Question: If I submit the page the first save goes without a problem
Than I assigned all values to the other entity which I want to write to create there a new record.
Why do I get an System Null Reference. I have in all fields the values which I want?
[
=== here is my c# Code ===========
'''
using System;
using System.Collections.Generic;
using System.Linq;
using System.Threading.Tasks;
using Microsoft.AspNetCore.Mvc;
using Microsoft.AspNetCore.Mvc.RazorPages;
using Microsoft.AspNetCore.Mvc.Rendering;
using Microsoft.EntityFrameworkCore;
using WorkCollaboration.Data;
using WorkCollaboration.Models;
namespace WorkCollaboration.Pages.TimeReports
{
public class CreateModel : PageModel
{
private readonly WorkCollaboration.Data.WorkCollaborationContext _context;
public CreateModel(WorkCollaboration.Data.WorkCollaborationContext context)
{
_context = context;
}
public IActionResult OnGet()
{
CusContactDropDownDisp = _context.CusContactDropDown.ToList(); // Added for DropDown
SupContactDropDownDisp = _context.SupContactDropDown.ToList(); // Added for DropDown
return Page();
}
[BindProperty]
public TimeReport TimeReport { get; set; }
public IEnumerable<Models.CusContactDropDown> CusContactDropDownDisp { get; set; }
public IEnumerable<Models.SupContactDropDown> SupContactDropDownDisp { get; set; }
public Models.PointsforSupContact PointsforSupContact { get; set; }
// To protect from overposting attacks, enable the specific properties you want to bind to, for
// more details, see https://aka.ms/RazorPagesCRUD.
public async Task<IActionResult> OnPostAsync()
{
if (!ModelState.IsValid)
{
return Page();
}
TimeReport.TimeReportSupContactPointValue = (TimeReport.TimeReportHours * 10);
_context.TimeReport.Add(TimeReport);
await _context.SaveChangesAsync();
//============================================
// Adding new Point Record to Supplier Contact
//============================================
PointsforSupContact.PointsId = TimeReport.TimeReportId;
PointsforSupContact.PointsSupContactId = TimeReport.TimeReportSupplierTalentContactId;
PointsforSupContact.PointsInternalUserId = 1; // User 1 Christof Oberholzer must be entered in Contacts and User
PointsforSupContact.PointsDate = TimeReport.TimeReportDate;
PointsforSupContact.PointsTotal = TimeReport.TimeReportSupContactPointValue;
PointsforSupContact.PointsText = TimeReport.TimeReportText;
PointsforSupContact.PointsTitle = "TimeReporting Points";
_context.PointsforSupContact.Add(PointsforSupContact);
await _context.SaveChangesAsync();
return RedirectToPage("/TimeReportOverview/Index");
}
}
}
'''
==== My Page ======
'''
@page
@using Microsoft.AspNetCore.Localization
@using Microsoft.AspNetCore.Mvc.Localization
@model WorkCollaboration.Pages.TimeReports.CreateModel
@{
ViewData["Title"] = "Create";
ViewData["RandomId"] = Guid.NewGuid().GetHashCode();
}
@inject IViewLocalizer Localizer
<h1>Create</h1>
<h4>TimeReport</h4>
<p>
<a asp-page="/TimeReportOverview/Index">Back to Index</a>
</p>
<hr />
<div class="row">
<div class="col-md-4">
<form method="post">
<div asp-validation-summary="ModelOnly" class="text-danger"></div>
<input type="hidden" asp-for="TimeReport.TimeReportSupContactPointValue" value="0"/>
<div class="form-group">
<label asp-for="TimeReport.TimeReportId" class="control-label"></label>
<input asp-for="TimeReport.TimeReportId" value='@ViewData["RandomId"]' readonly="readonly" class="form-control" />
<span asp-validation-for="TimeReport.TimeReportId" class="text-danger"></span>
</div>
<div class="form-group">
<label asp-for="TimeReport.TimeReportCustomerNeedContactId" class="control-label"></label>
</div>
<select id="CusContactId" asp-for="CusContactDropDownDisp" asp-items="@(new SelectList(Model.CusContactDropDownDisp,"CusContactId","CusFullName"))">
<option value="" selected disabled>--Choose Customer--</option>
</select>
<div class="form-group">
<input asp-for="TimeReport.TimeReportCustomerNeedContactId" readonly="readonly" class="form-control" />
<span asp-validation-for="TimeReport.TimeReportCustomerNeedContactId" class="text-danger"></span>
</div>
<div class="form-group">
<label asp-for="TimeReport.TimeReportSupplierTalentContactId" class="control-label"></label>
</div>
<select id="SupContactId" asp-for="SupContactDropDownDisp" asp-items="@(new SelectList(Model.SupContactDropDownDisp,"SupContactId","SupFullName"))">
<option value="" selected disabled>--Choose Supplier--</option>
</select>
<div class="form-group">
<input asp-for="TimeReport.TimeReportSupplierTalentContactId" readonly="readonly" class="form-control" />
<span asp-validation-for="TimeReport.TimeReportSupplierTalentContactId" class="text-danger"></span>
</div>
<div class="form-group">
<label asp-for="TimeReport.TimeReportDate" class="control-label"></label>
<input type="datetime-local" asp-for="TimeReport.TimeReportDate" class="form-control" />
<span asp-validation-for="TimeReport.TimeReportDate" class="text-danger"></span>
</div>
<div class="form-group">
<label asp-for="TimeReport.TimeReportHours" class="control-label"></label>
<input asp-for="TimeReport.TimeReportHours" class="form-control" />
<span asp-validation-for="TimeReport.TimeReportHours" class="text-danger"></span>
</div>
<div class="form-group">
<label asp-for="TimeReport.TimeReportText" class="control-label"></label>
<input asp-for="TimeReport.TimeReportText" class="form-control" />
<span asp-validation-for="TimeReport.TimeReportText" class="text-danger"></span>
</div>
<div class="form-group">
@Html.LabelFor(model => model.TimeReport.TimeReportState, htmlAttributes: new { @class = "form-group" })
<div class="form-group">
@Html.DropDownListFor(model => model.TimeReport.TimeReportState, new List<SelectListItem>
{
new SelectListItem {Text = "Gebucht", Value = "Reported", Selected = true },
new SelectListItem {Text = "Kontrolliert", Value = "Controlled" },
new SelectListItem {Text = "Verrechnet / Noch nicht bezahlt", Value = "Invoiced / Not yet payed" },
new SelectListItem {Text = "Verrechnet / Bezahlt", Value = "Invoiced / Payed" },
}, new { @class = "form-control" })
@Html.ValidationMessageFor(model => model.TimeReport.TimeReportState, "", new { @class = "text-danger" })
</div>
</div>
<div class="form-group">
<input type="submit" value="Create" class="btn btn-primary" />
<a href="/TimeReportOverview/Index" class="btn btn-primary">Back to List</a>
</div>
</form>
</div>
</div>
<script src="~/lib/jquery/dist/jquery.min.js"></script>
<script src="~/lib/jquery-validation/dist/jquery.validate.min.js"></script>
<script src="~/lib/jquery-validation-unobtrusive/jquery.validate.unobtrusive.min.js"></script>
<script>
$("#CusContactId").on("change", function () {
$("#TimeReport_TimeReportCustomerNeedContactId").val($("#CusContactId").val());
});
$("#SupContactId").on("change", function () {
$("#TimeReport_TimeReportSupplierTalentContactId").val($("#SupContactId").val());
});
</script>
@section Scripts {
@{await Html.RenderPartialAsync("_ValidationScriptsPartial");}
}
'''
Thank you for your help
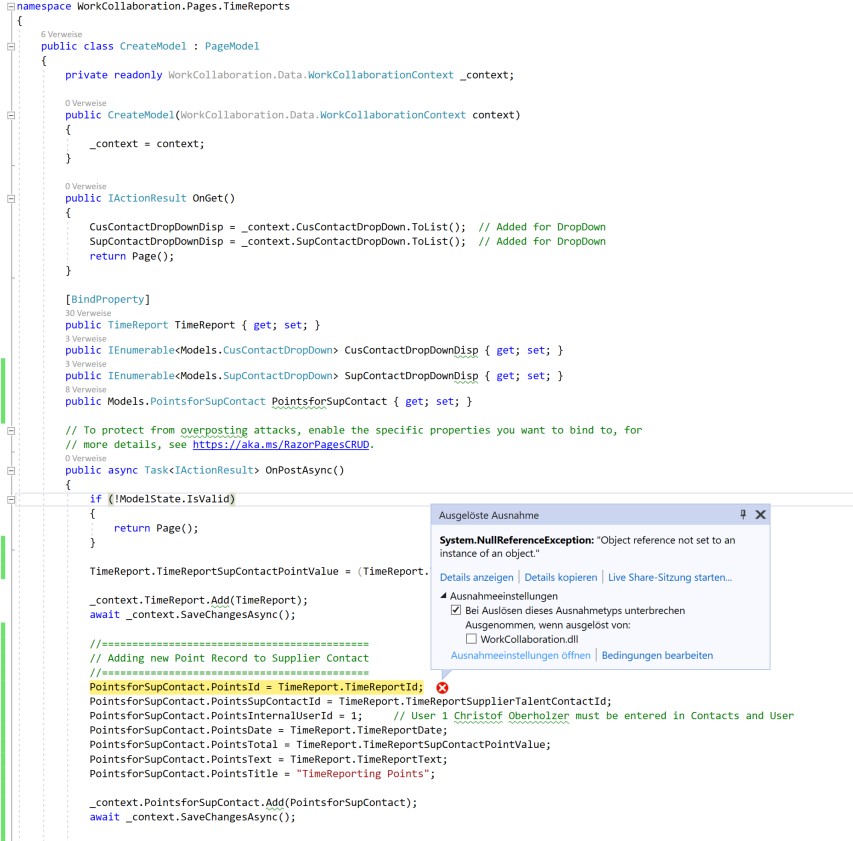
Answer: First In your view:
'''
ViewData["RandomId"] = Guid.NewGuid().GetHashCode();
'''
'GetHashCode'method make the 'Guid' to 'int',please make sure it matches the type in your model.
Then the right way to add new 'PointsforSupContact' is to create a new 'PointsforSupContact',so you need to delete the code:
'''
public Models.PointsforSupContact PointsforSupContact { get; set; }
'''
and change you code to:
'''
//...
await _context.SaveChangesAsync();
//add this line
var PointsforSupContact=new PointsforSupContact();
PointsforSupContact.PointsId = TimeReport.TimeReportId;
//...
'''